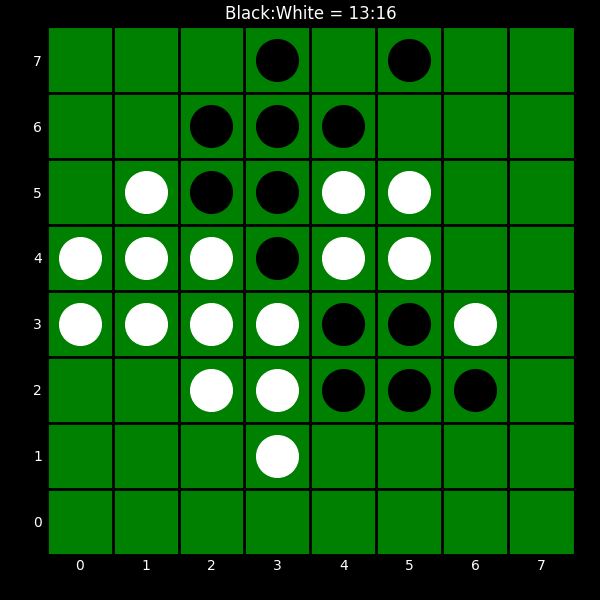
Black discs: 13
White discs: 16